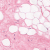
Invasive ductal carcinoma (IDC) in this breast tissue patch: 0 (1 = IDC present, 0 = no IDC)